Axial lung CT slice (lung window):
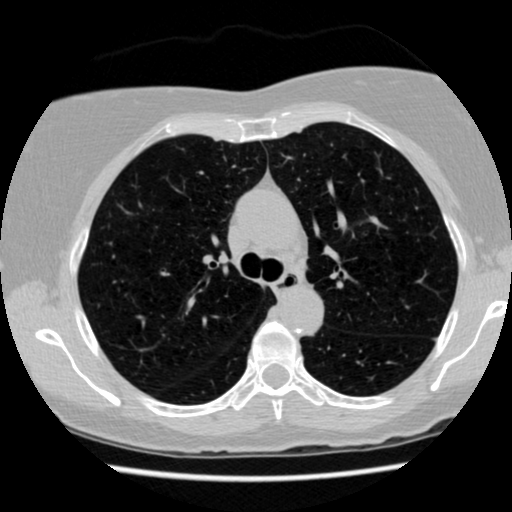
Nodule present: no